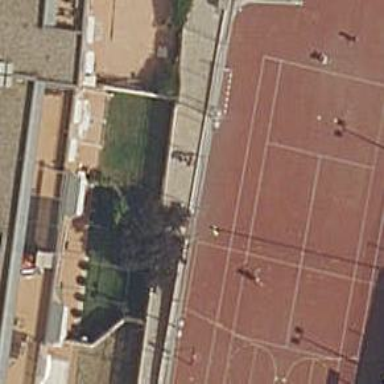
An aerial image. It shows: Tennis court on pitch designated for leisure land.